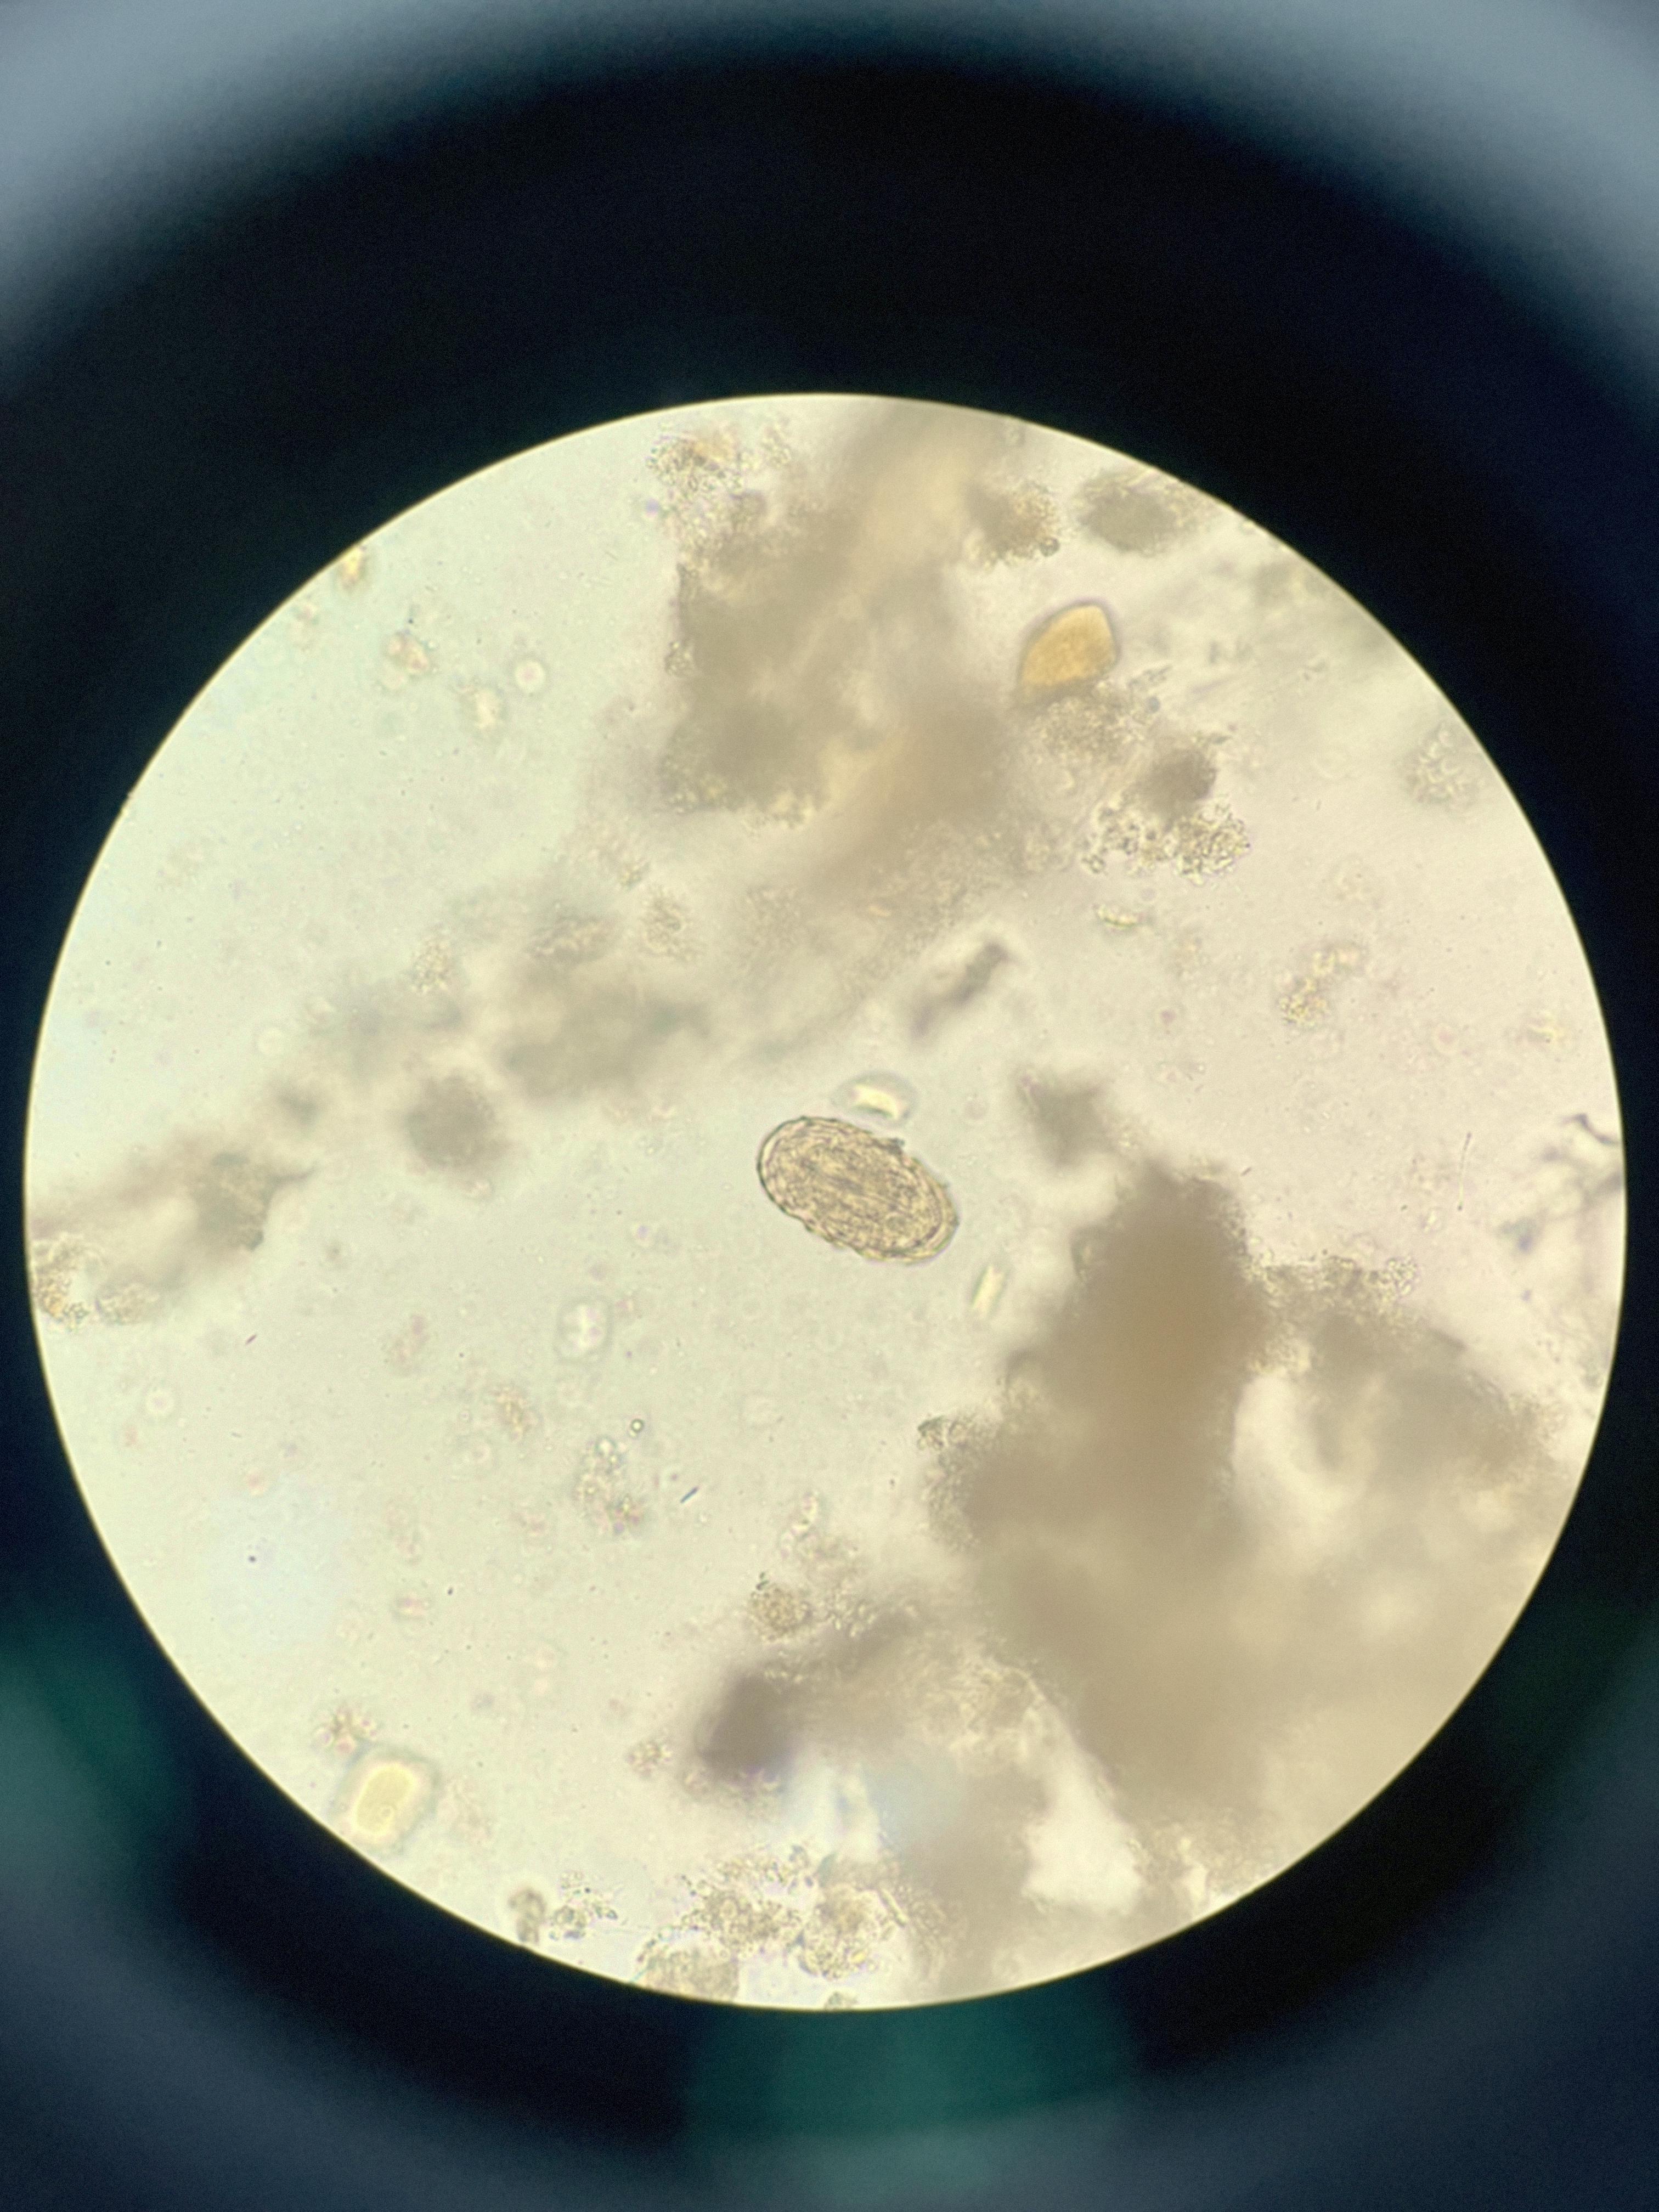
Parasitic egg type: Ascaris lumbricoides